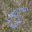
Label: 5